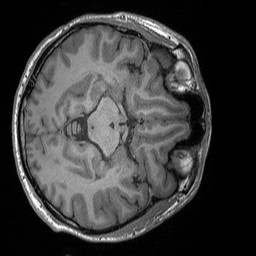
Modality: T1w
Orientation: axial
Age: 22
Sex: male
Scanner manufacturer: siemens
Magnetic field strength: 3 T
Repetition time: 1.9 s
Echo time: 0.00252 s